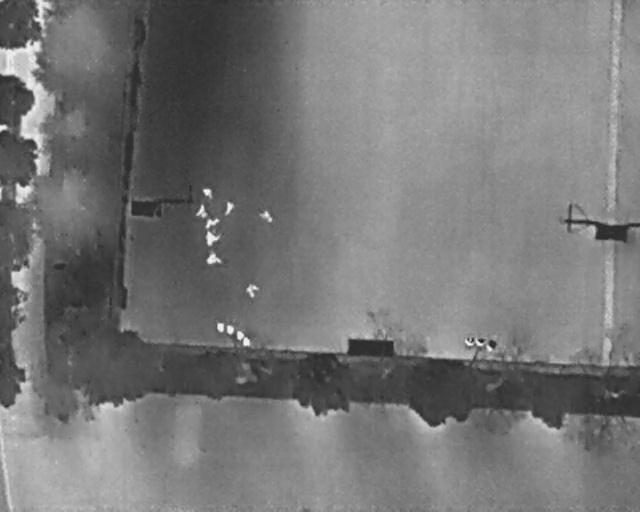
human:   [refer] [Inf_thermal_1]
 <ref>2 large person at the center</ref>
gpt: <box>[[39, 41, 44, 44, 138], [31, 44, 34, 48, 2]]</box>